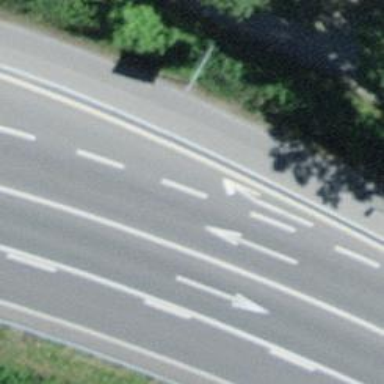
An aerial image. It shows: Motorway junction.